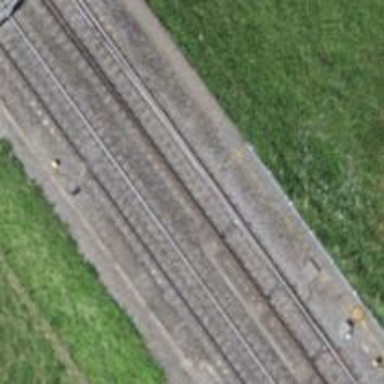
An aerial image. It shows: Railway switch.